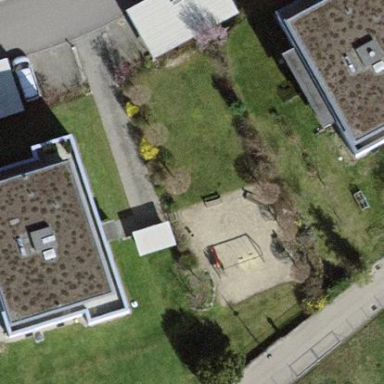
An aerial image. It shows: Playground area for leisure land.